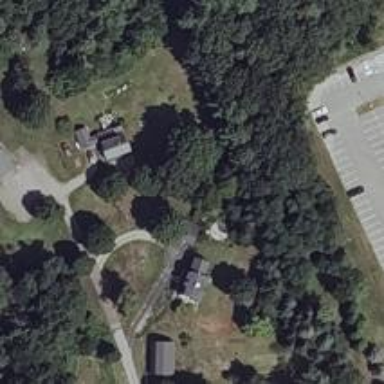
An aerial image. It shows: Driveway.